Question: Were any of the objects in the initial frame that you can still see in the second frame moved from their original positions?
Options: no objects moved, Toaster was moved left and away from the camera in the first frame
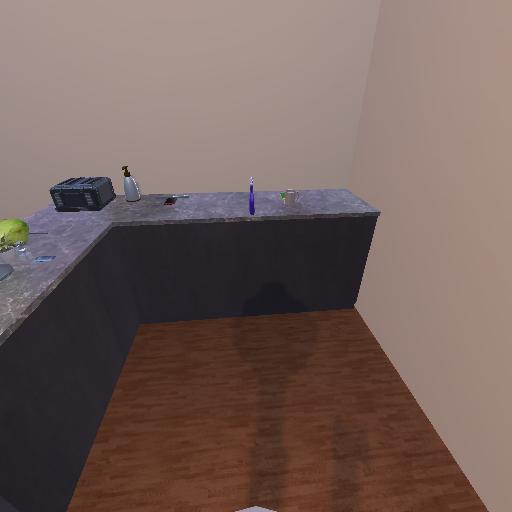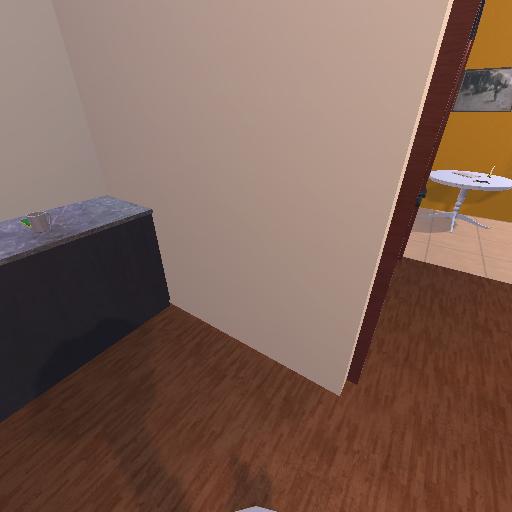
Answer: no objects moved